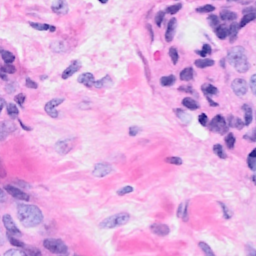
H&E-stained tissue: Breast